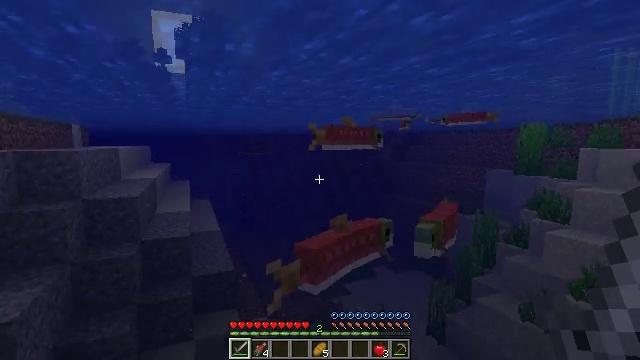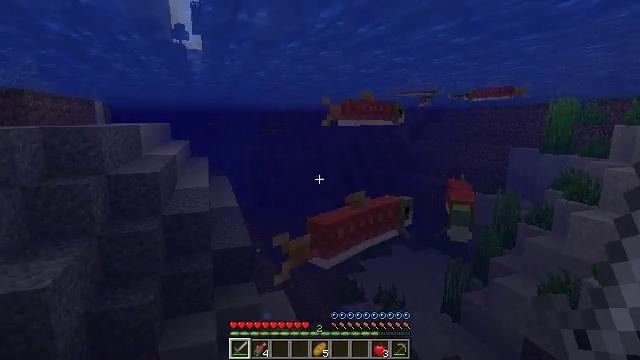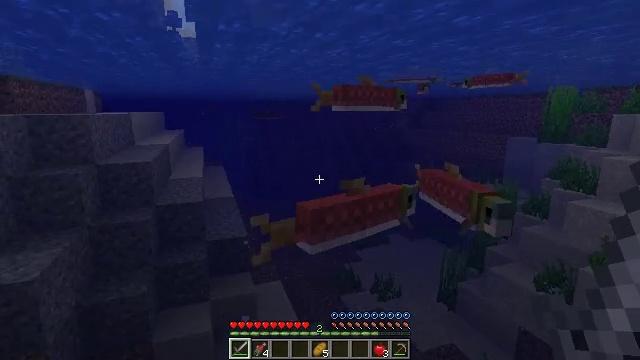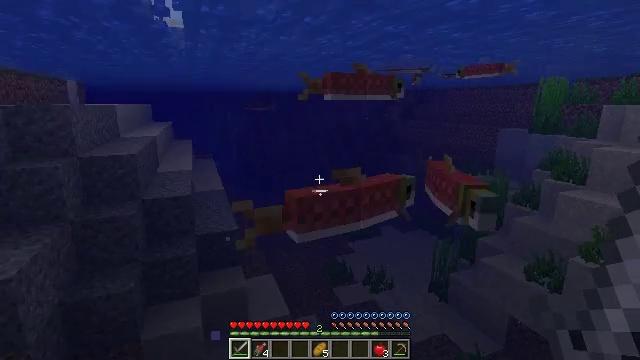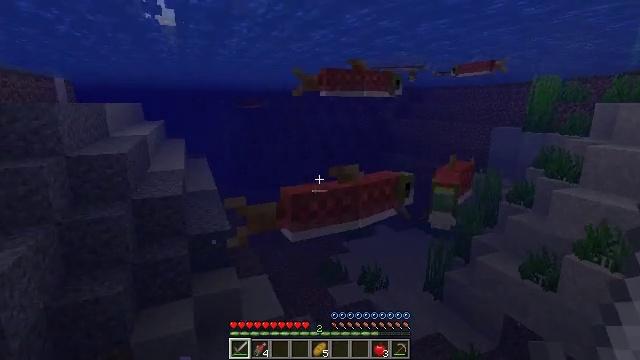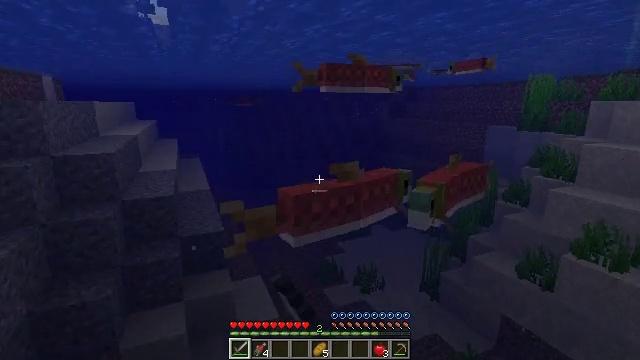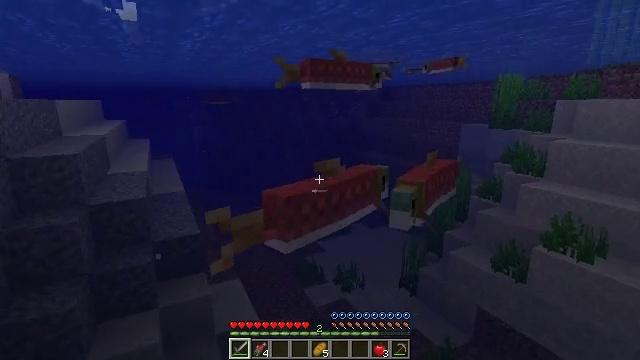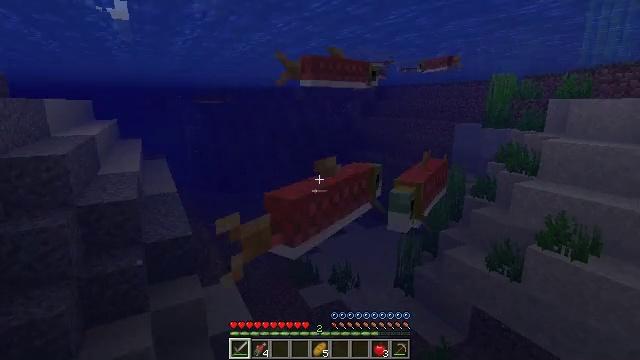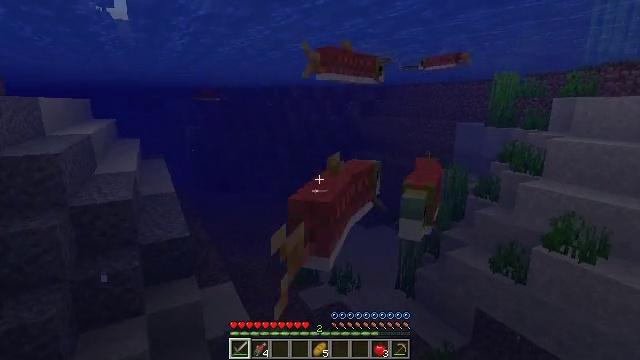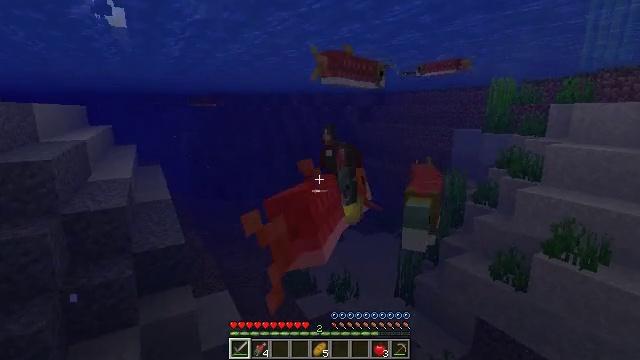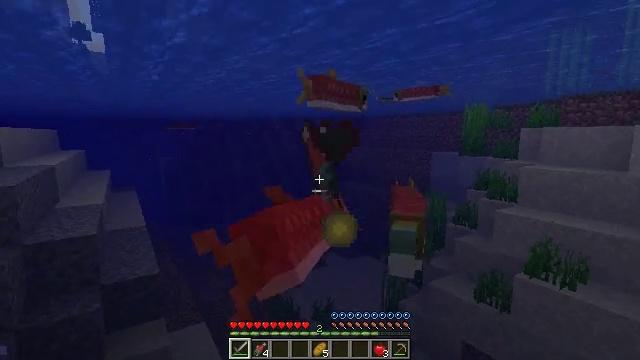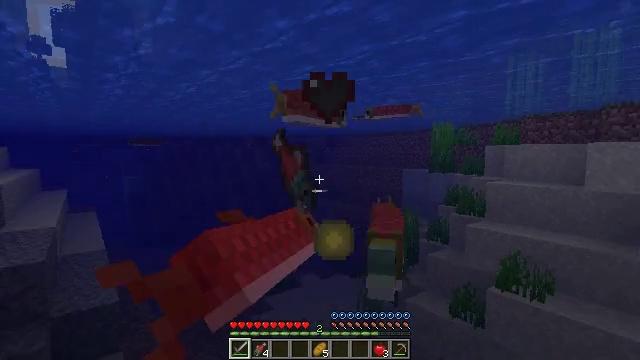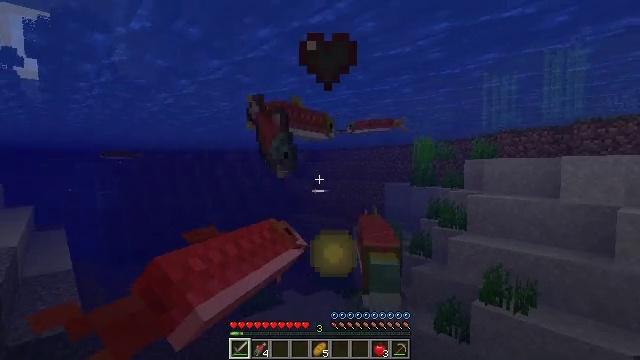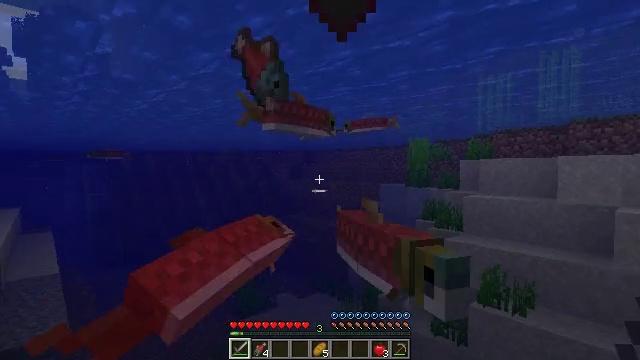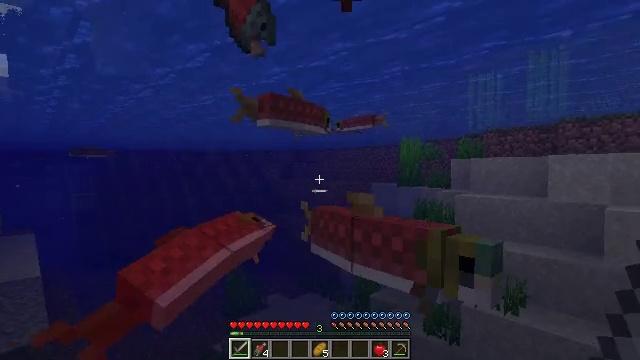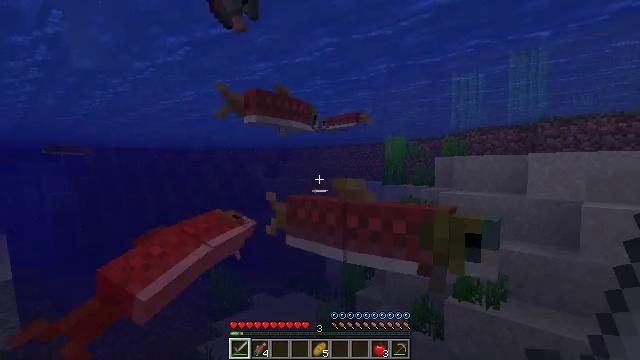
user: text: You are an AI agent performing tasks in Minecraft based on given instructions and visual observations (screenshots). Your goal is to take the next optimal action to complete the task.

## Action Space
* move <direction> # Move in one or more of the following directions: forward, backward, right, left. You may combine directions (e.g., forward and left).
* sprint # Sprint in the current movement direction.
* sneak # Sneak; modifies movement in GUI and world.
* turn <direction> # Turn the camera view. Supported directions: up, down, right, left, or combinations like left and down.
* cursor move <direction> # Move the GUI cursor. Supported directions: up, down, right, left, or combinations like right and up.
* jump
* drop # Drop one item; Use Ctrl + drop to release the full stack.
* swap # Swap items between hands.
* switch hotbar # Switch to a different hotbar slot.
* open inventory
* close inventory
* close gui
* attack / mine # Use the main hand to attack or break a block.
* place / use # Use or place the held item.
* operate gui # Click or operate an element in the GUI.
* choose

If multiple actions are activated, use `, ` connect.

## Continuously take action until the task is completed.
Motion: motion action
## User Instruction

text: Fish and kill the salmon.
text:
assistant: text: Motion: move forward, turn left and down
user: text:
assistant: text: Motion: move forward, turn down
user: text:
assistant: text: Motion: move forward, turn right and down
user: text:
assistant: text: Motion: move forward, turn right, attack / mine
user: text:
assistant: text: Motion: move forward, attack / mine
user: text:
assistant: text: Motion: move forward, turn right, attack / mine
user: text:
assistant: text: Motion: move forward, turn right
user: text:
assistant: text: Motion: move forward
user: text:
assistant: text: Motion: move forward, turn up
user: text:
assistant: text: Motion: move forward, turn right and up
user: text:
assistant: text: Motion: move forward, turn right and up
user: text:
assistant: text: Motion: move forward, turn right and up
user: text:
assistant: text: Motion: move forward, turn right
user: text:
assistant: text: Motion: move forward, turn right
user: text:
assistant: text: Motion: move forward, turn right
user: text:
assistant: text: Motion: move forward, turn right and down
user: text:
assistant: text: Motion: move forward, turn right and down
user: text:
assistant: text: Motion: move forward, turn right and down
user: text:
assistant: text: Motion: move forward, turn right
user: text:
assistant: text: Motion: move forward, turn right and up
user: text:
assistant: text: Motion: move forward, turn left and up, attack / mine
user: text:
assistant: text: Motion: move forward, turn left and up, attack / mine
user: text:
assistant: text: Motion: move forward, turn up, attack / mine
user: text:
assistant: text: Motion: move forward, turn up
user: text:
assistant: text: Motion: move forward
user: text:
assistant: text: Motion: no_op
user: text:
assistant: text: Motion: turn right and up
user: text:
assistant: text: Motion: turn right and up
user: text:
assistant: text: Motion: turn right and up
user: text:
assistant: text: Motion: turn right and up